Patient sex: M
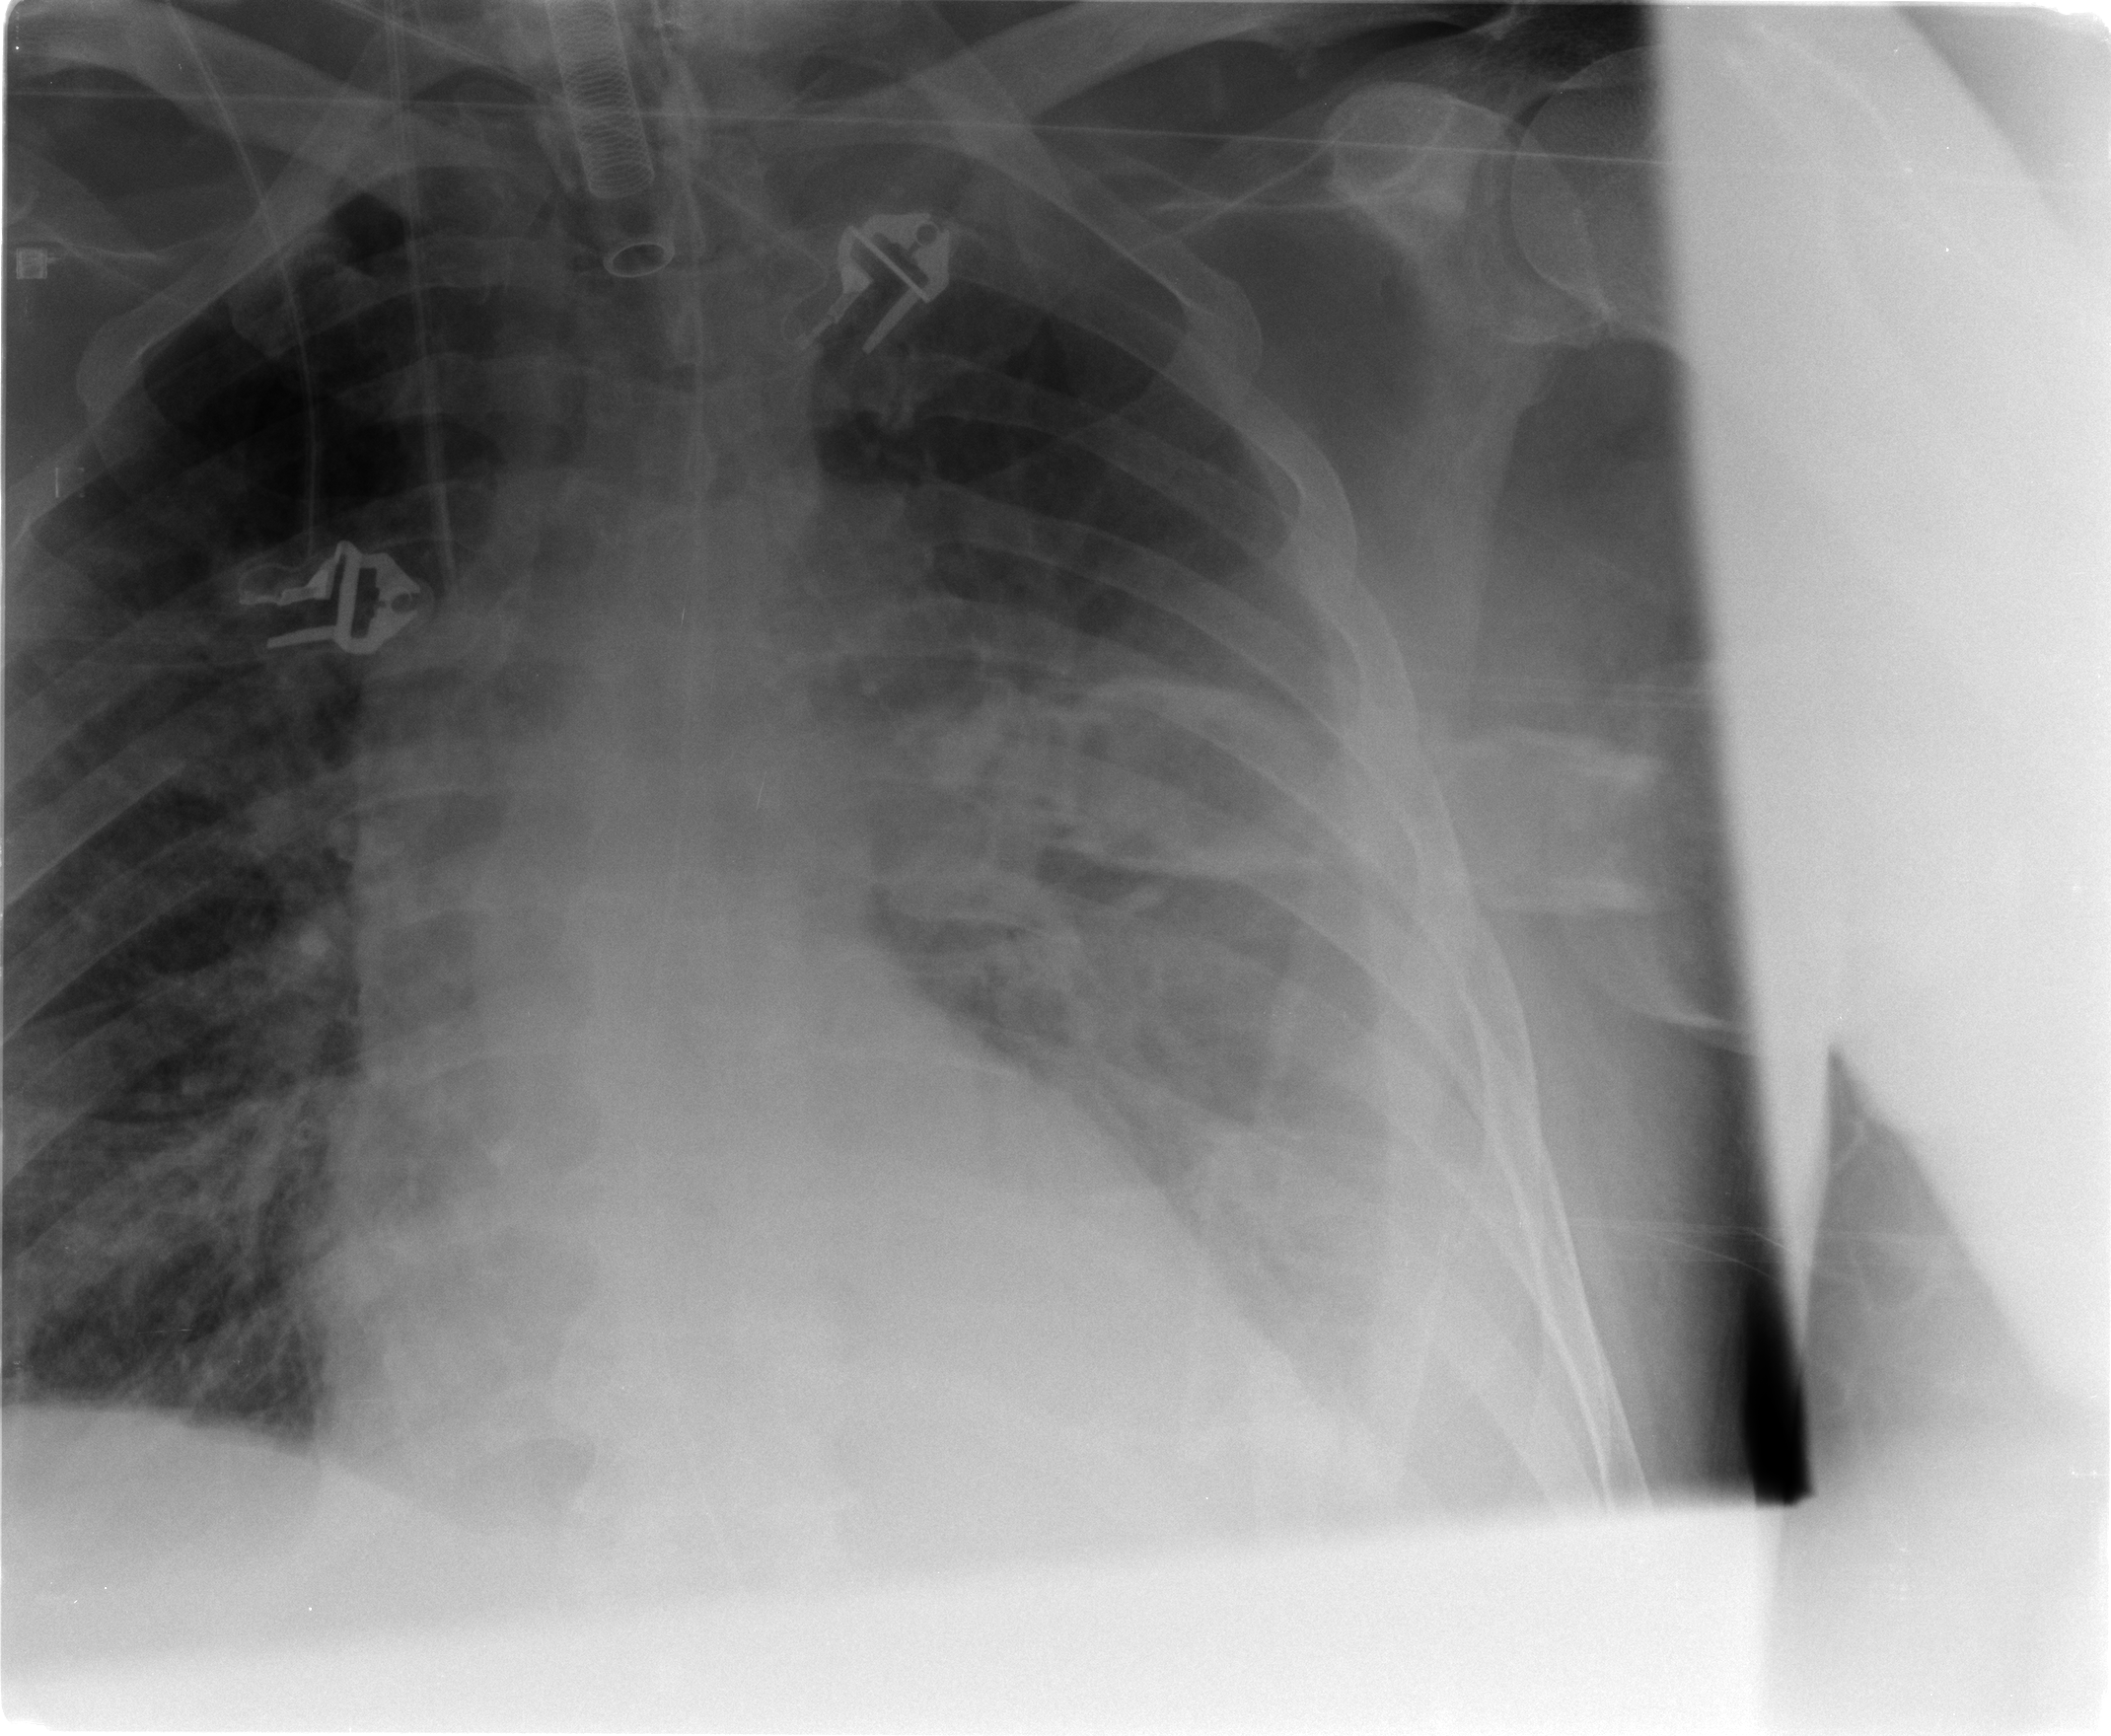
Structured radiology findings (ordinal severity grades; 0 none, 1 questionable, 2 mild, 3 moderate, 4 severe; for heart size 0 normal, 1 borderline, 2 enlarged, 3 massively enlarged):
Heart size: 2
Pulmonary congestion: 3
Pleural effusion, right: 1
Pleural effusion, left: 3
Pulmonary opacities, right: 3
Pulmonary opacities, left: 3
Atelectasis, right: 2
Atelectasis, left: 3